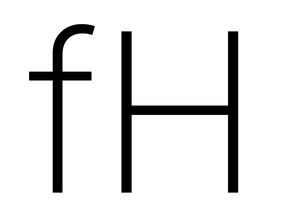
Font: Inter_ExtraLight